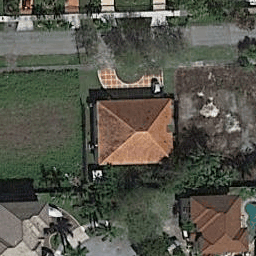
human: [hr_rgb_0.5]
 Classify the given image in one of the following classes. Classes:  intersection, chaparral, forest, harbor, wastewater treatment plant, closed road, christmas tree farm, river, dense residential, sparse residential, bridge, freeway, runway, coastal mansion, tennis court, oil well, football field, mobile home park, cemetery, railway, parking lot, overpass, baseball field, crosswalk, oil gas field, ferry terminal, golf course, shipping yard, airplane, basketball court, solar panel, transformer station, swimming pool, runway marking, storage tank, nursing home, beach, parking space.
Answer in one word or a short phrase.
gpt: sparse residential